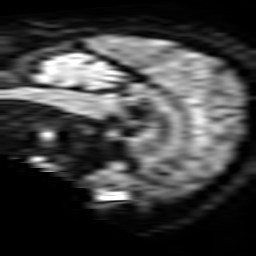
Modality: TRACE
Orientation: sagittal
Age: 58
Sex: female
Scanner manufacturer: philips
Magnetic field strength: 3 T
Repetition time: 3.786 s
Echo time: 0.06104 s